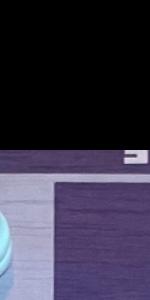
Label: Rook_White